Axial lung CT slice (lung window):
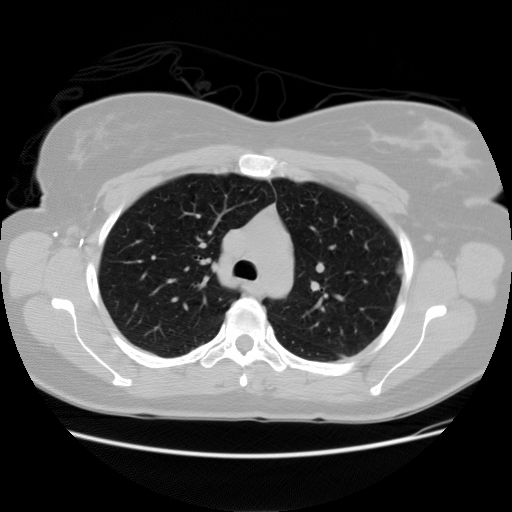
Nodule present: yes
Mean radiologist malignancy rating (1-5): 4.25